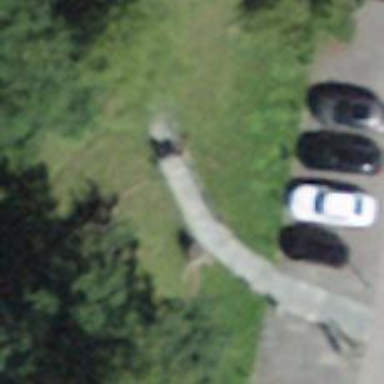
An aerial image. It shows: Path made of paving stones.